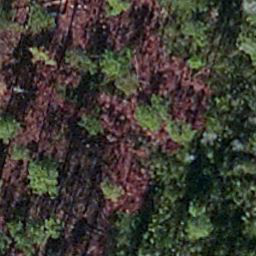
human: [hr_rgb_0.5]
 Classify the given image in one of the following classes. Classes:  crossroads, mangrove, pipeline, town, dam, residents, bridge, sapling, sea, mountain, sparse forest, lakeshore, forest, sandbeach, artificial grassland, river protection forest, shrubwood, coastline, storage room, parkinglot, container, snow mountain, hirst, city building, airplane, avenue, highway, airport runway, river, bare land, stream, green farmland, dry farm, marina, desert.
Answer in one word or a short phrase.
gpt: sapling